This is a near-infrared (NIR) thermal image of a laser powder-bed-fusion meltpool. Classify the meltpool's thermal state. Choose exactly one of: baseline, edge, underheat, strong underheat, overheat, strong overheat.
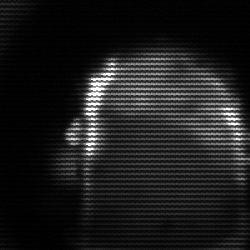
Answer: baseline